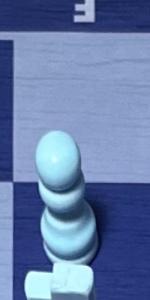
Label: Pawn_White